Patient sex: M
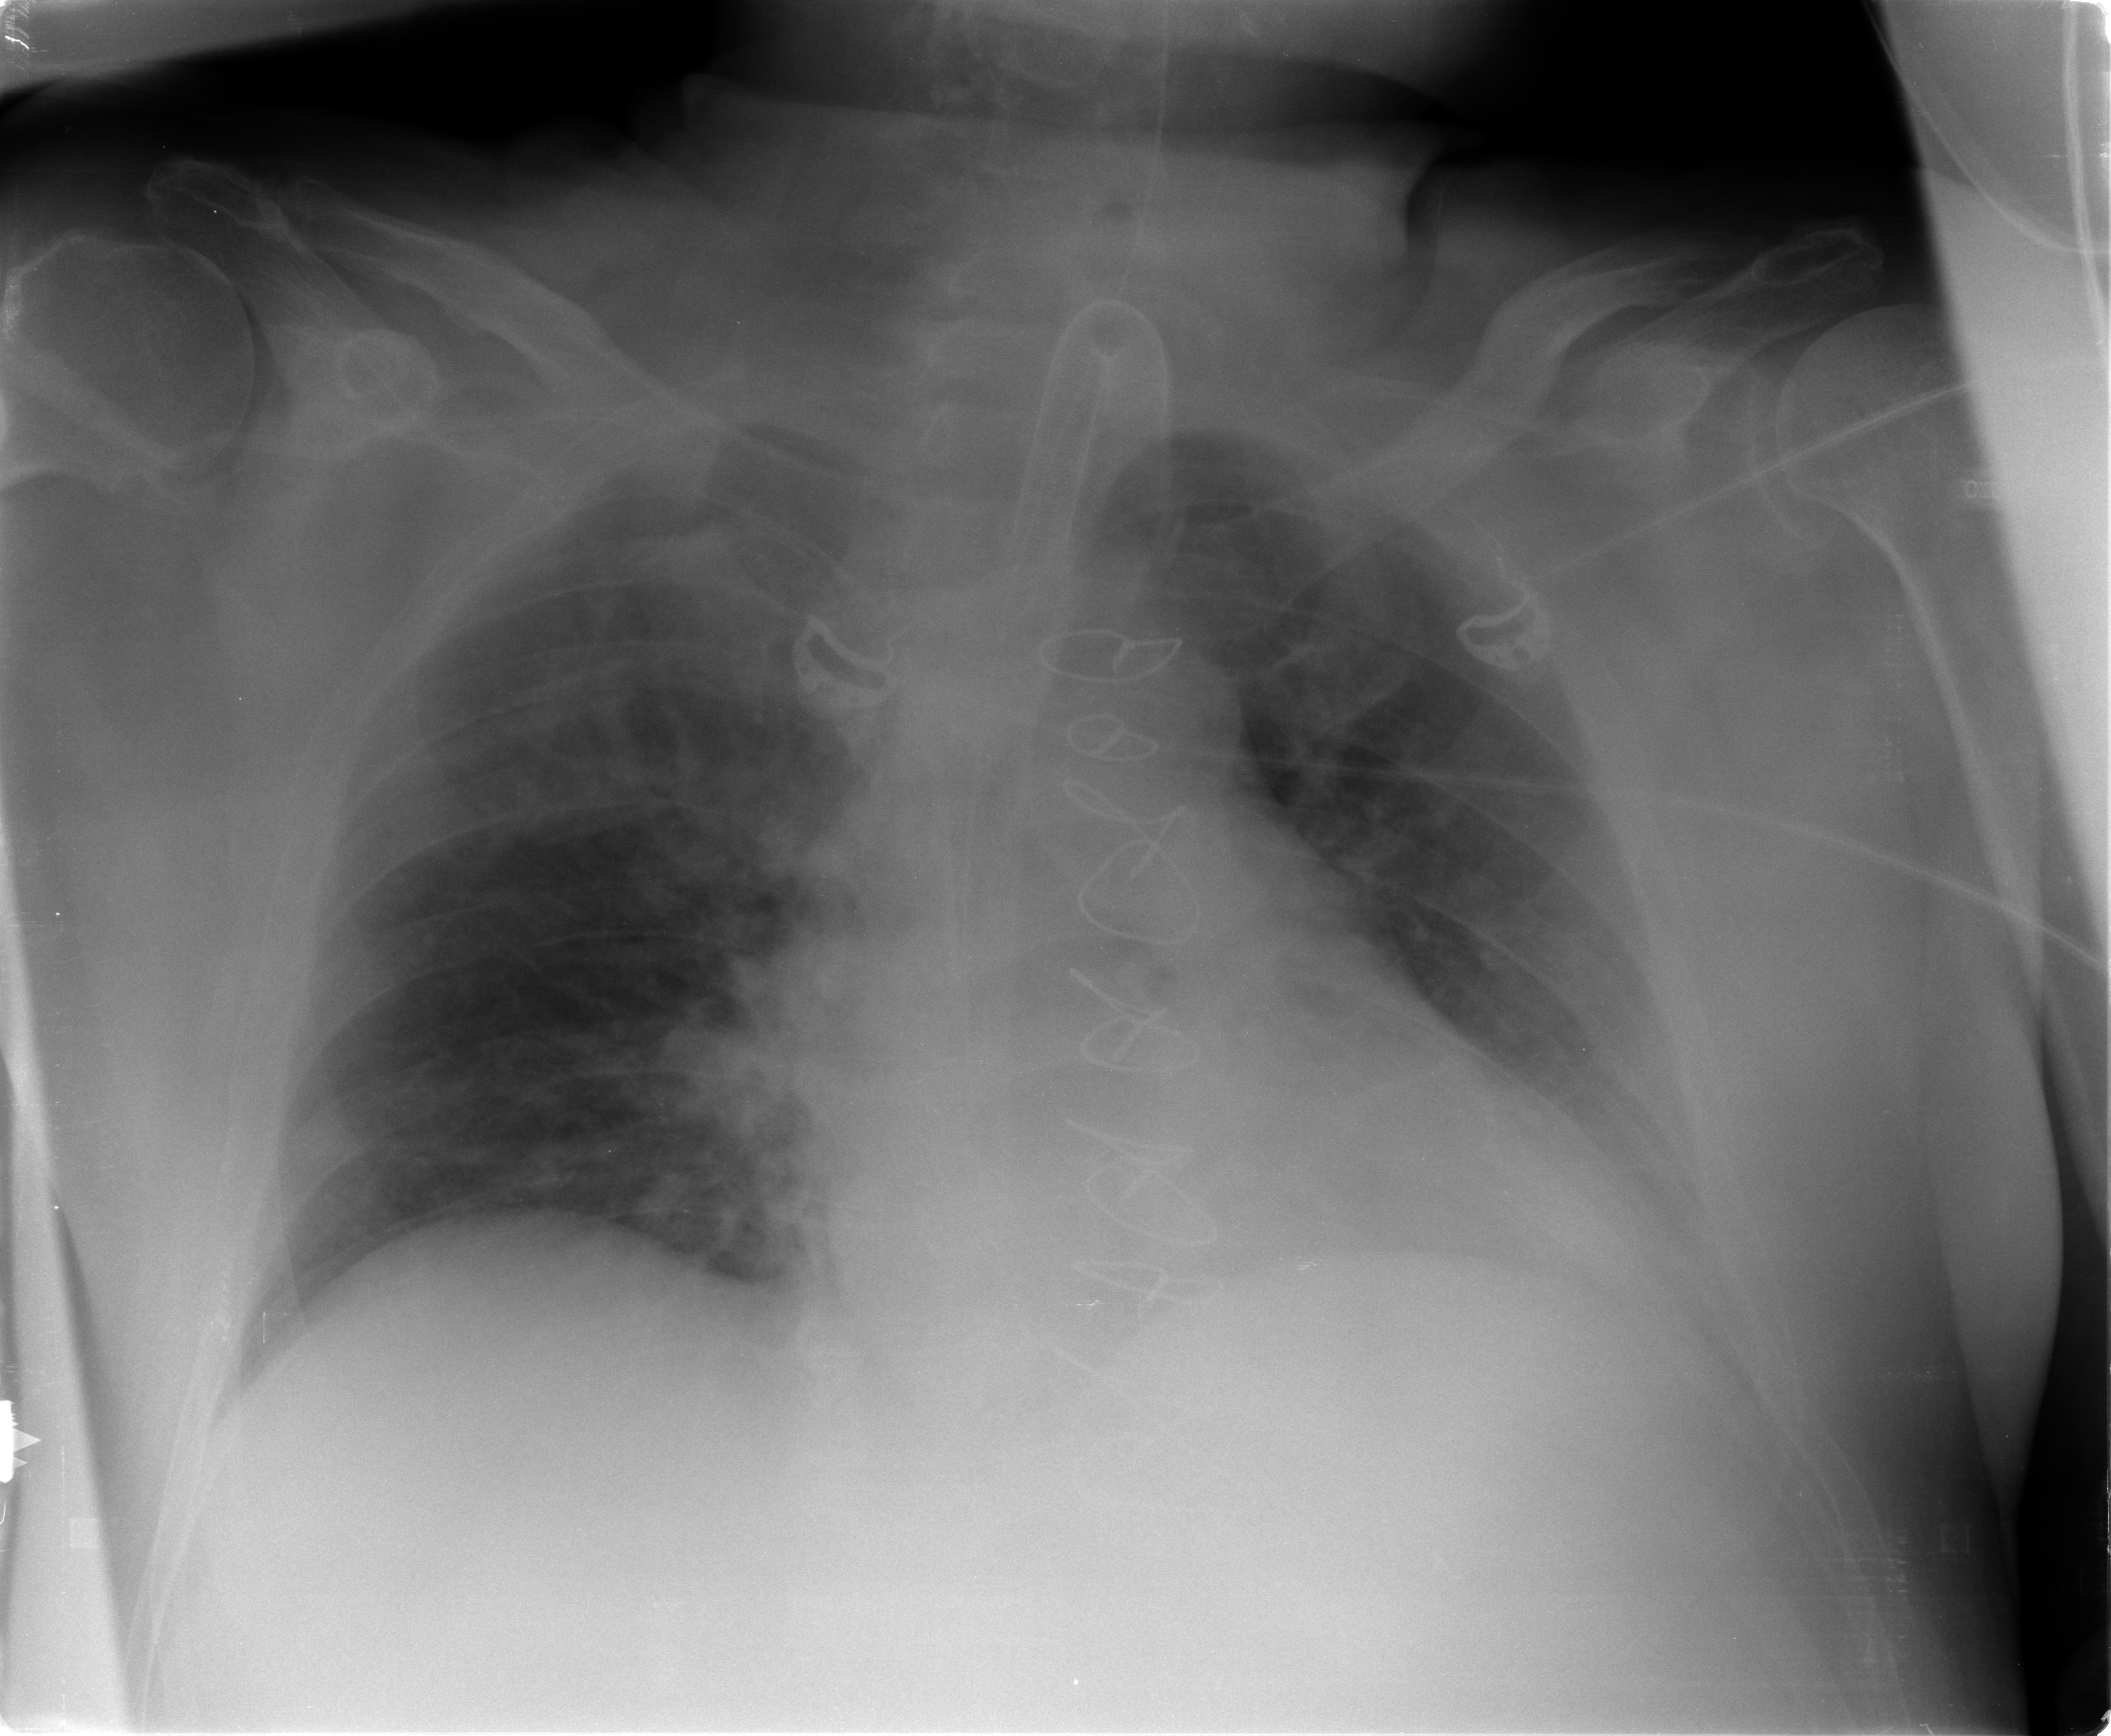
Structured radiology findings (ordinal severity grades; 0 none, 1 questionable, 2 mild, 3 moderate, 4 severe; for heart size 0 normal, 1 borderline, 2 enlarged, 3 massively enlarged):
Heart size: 2
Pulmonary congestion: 2
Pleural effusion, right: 0
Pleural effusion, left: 2
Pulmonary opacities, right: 0
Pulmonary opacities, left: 0
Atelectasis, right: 3
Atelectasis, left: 2